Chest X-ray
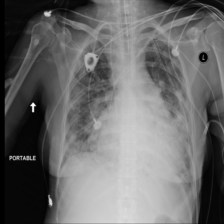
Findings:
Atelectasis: negative
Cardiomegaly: negative
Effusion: negative
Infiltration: positive
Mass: negative
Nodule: negative
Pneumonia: negative
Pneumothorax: positive
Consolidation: negative
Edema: negative
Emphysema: negative
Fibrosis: negative
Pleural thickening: negative
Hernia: negative